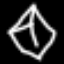
Label: diamond